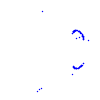
Particle: proton